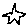
Label: star